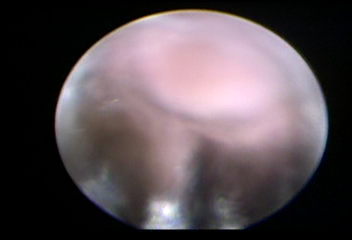
Modality: WLC
Class: Normal mucosa
Bladder cancer association: No